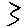
Label: zigzag